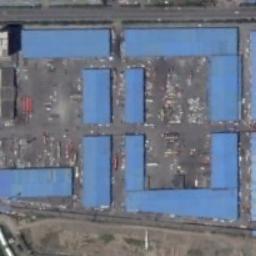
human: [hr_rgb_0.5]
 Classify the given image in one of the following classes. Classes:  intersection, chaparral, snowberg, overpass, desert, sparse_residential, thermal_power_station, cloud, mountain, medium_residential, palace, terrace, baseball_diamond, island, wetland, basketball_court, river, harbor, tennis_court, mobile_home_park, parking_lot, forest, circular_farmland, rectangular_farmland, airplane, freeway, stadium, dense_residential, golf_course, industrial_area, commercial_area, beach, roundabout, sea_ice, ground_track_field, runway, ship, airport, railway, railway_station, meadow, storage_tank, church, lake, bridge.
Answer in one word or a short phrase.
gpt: industrial_area